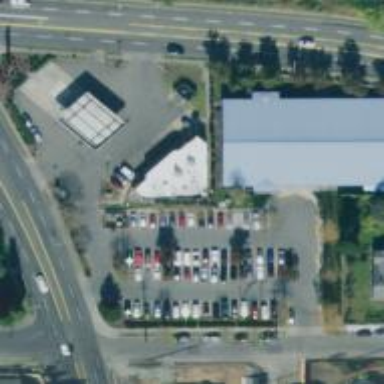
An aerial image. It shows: Parking space.